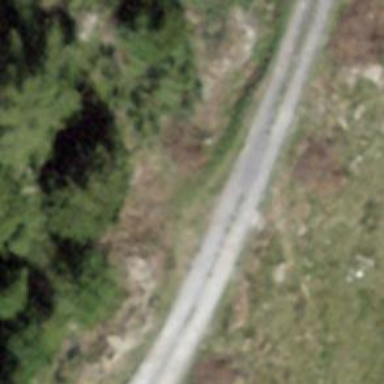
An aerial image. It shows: Gravel track with grade2 quality.